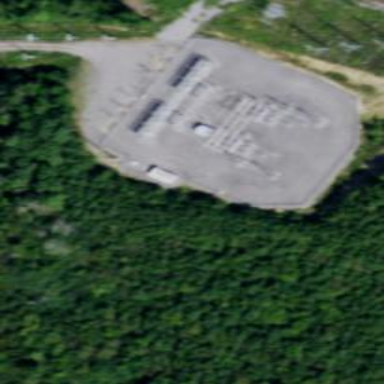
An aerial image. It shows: Distribution level power substation surrounded by fence.